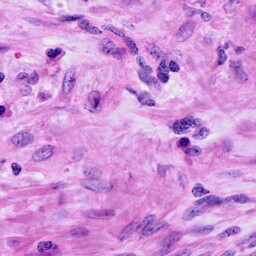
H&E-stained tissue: Cervix